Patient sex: M
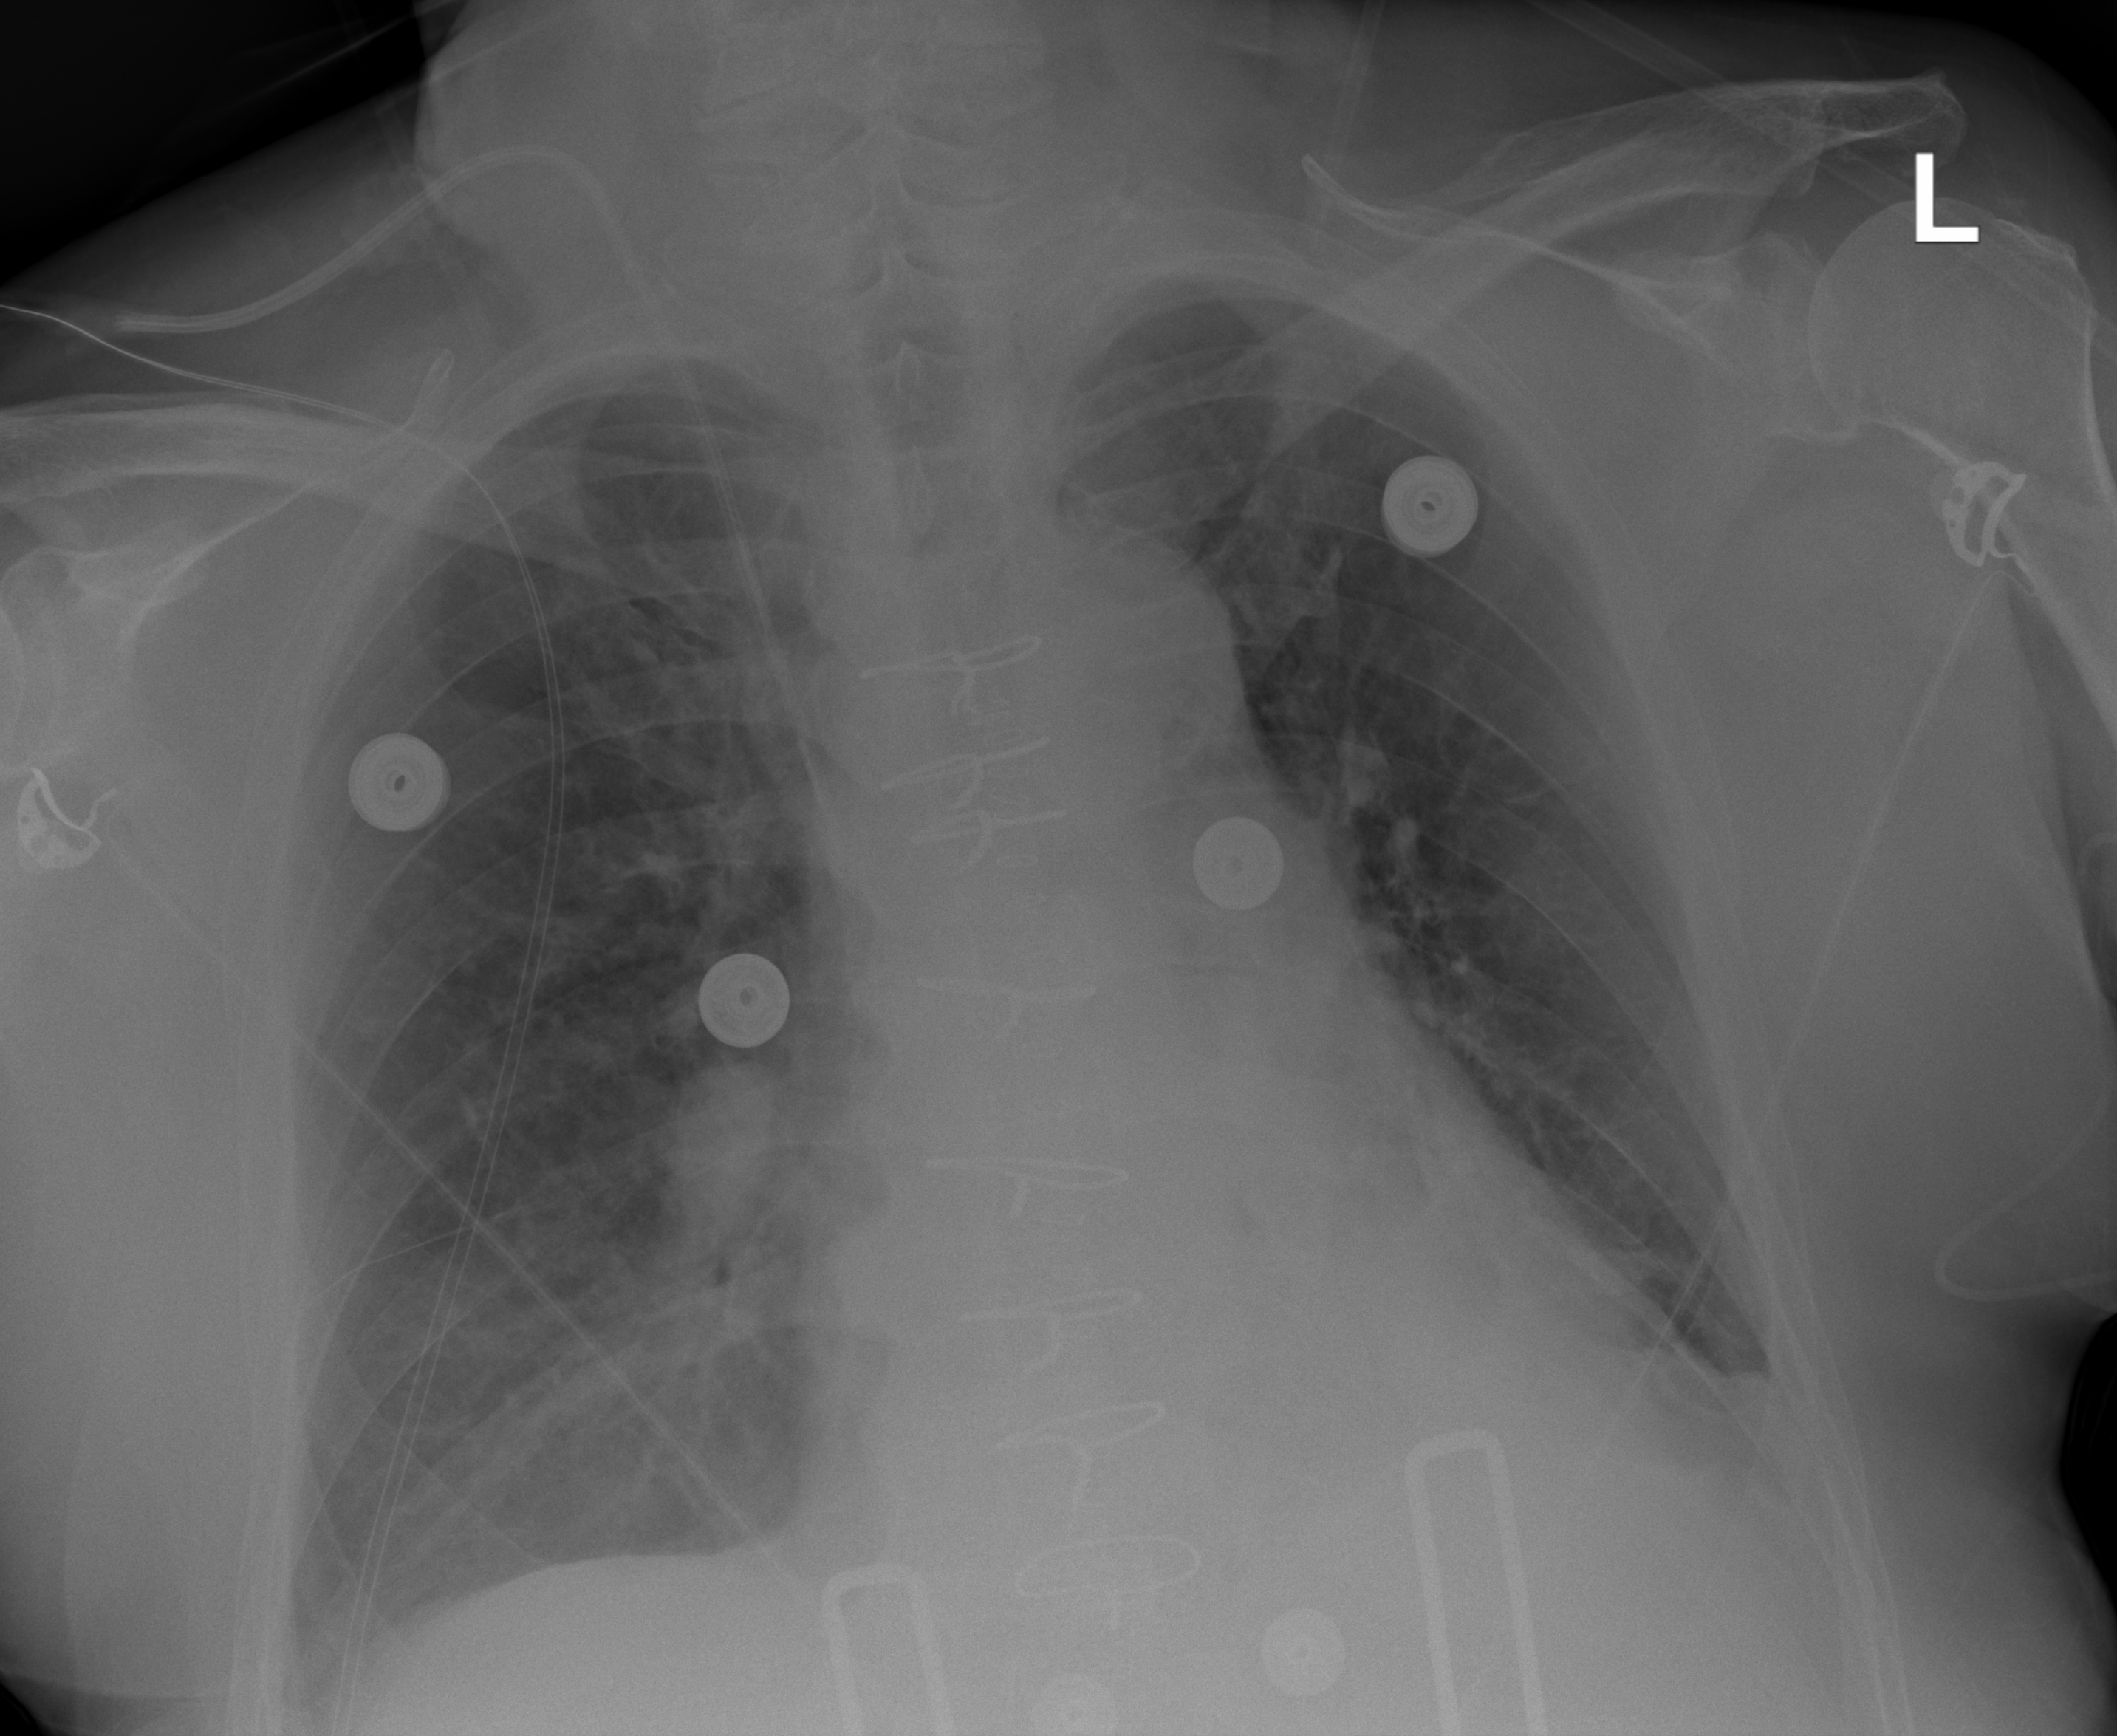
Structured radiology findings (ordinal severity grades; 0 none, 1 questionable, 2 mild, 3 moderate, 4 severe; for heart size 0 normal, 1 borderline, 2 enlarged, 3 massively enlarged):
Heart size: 1
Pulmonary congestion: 2
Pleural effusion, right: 1
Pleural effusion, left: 2
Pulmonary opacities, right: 0
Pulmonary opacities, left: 1
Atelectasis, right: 0
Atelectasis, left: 2